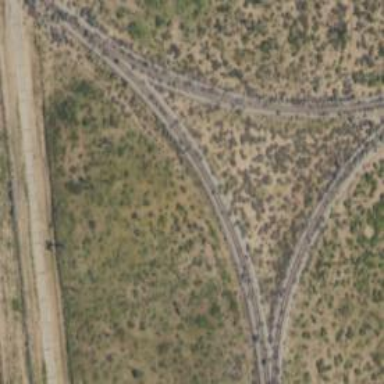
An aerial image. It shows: Disused railway spur.